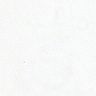
Metastatic tissue present: no